Interaction volume radius: 10 \u00c5
Interaction volume height: 40 \u00c5
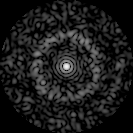
Disorder parameter: 0.8181